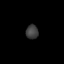
Tissue: lung
Cell type: Epithelial cells
Senescence score: 0.2147
Nuclear area (px): 172
Mean DAPI intensity: 62.238